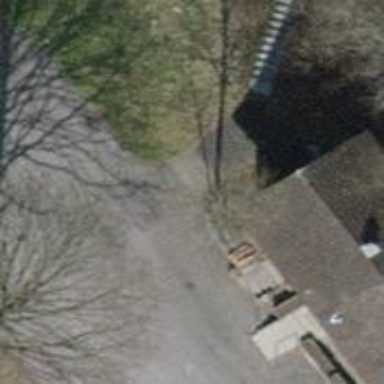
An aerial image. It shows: Set of steps on the road.